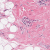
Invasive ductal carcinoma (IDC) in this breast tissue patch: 0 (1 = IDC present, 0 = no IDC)